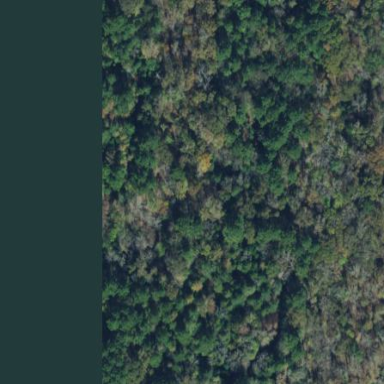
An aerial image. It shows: Evergreen woodland with needle-leaved trees.